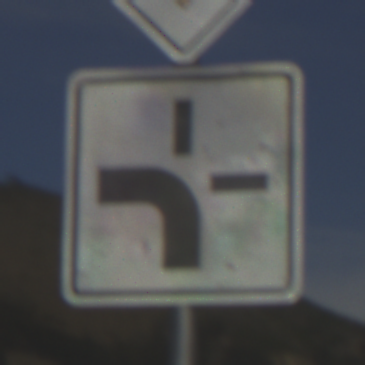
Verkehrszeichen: VerlaufVorfahrtsstrasse1
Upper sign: Vorfahrtsstrasse
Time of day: MorningAfternoon
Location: Outdoor (Suburban)
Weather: PartlyCloudy
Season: NotSpecified
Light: Natural